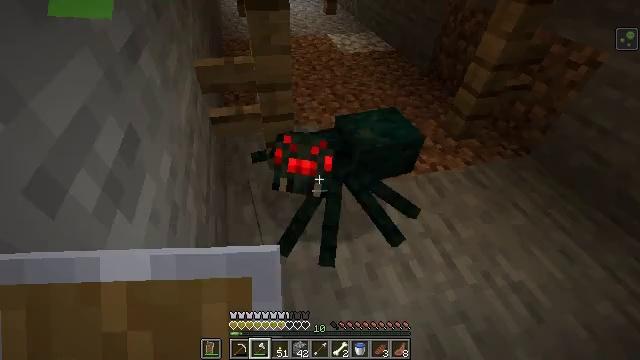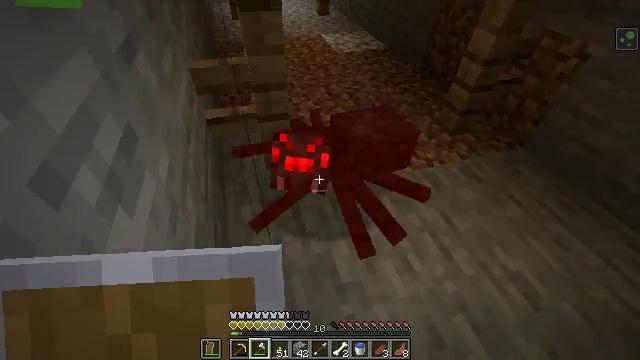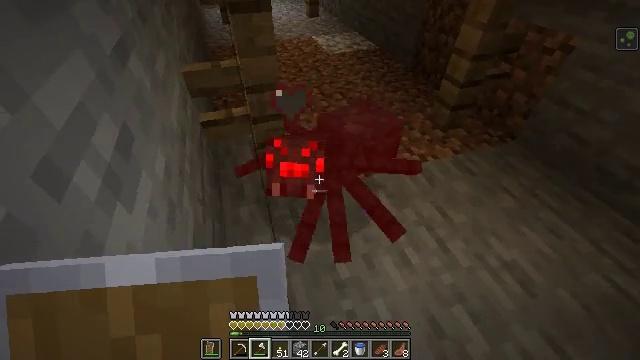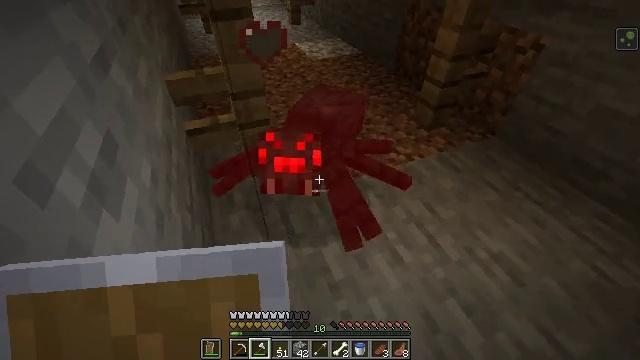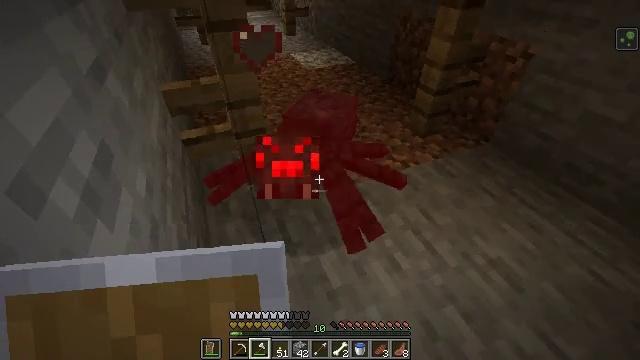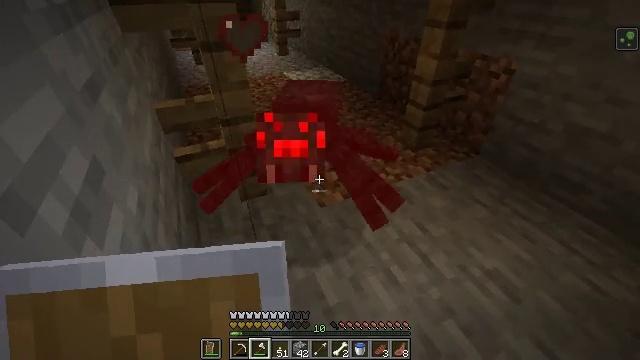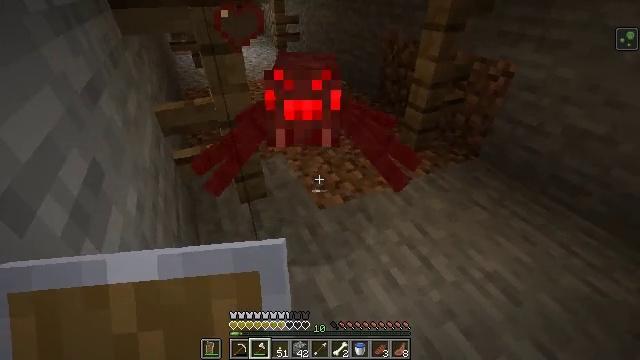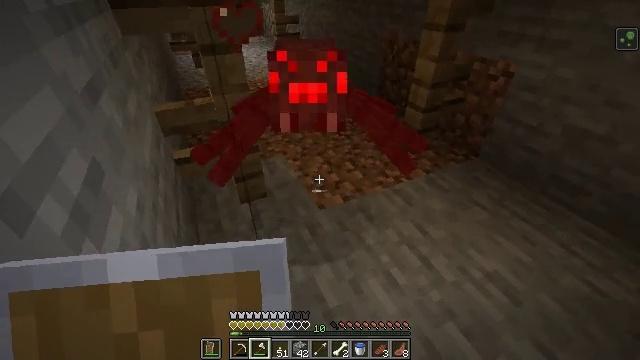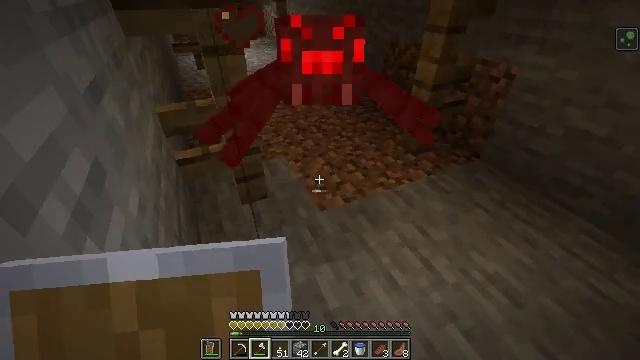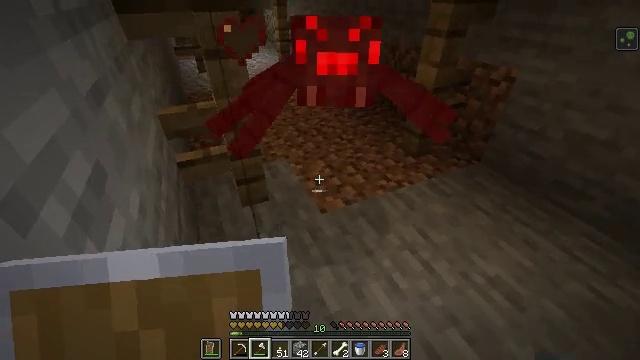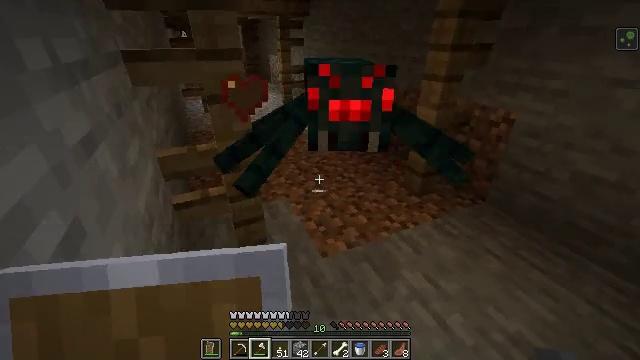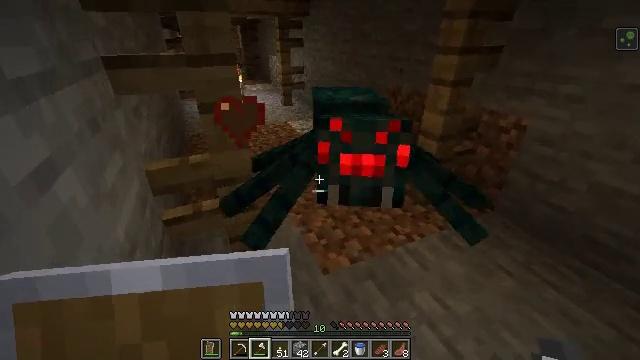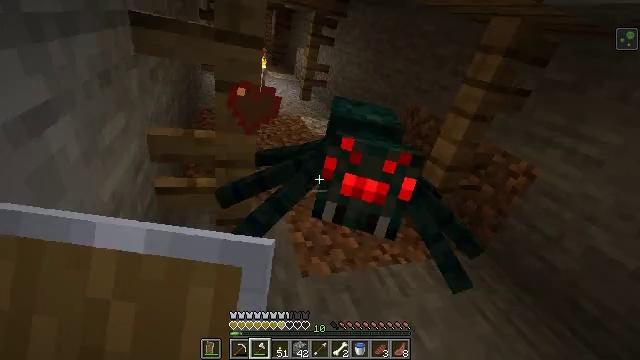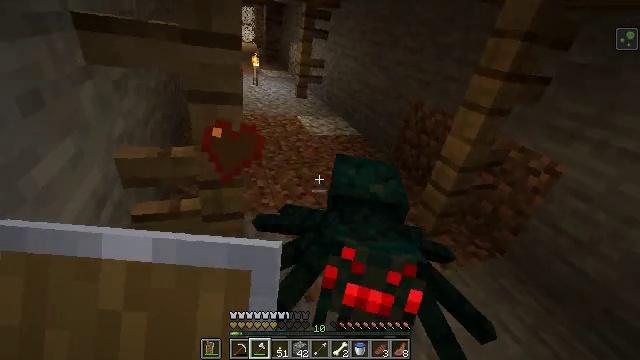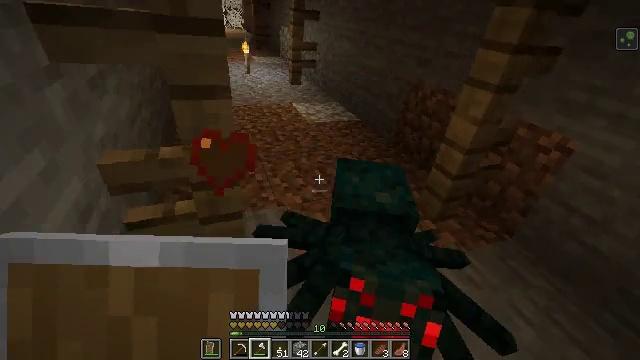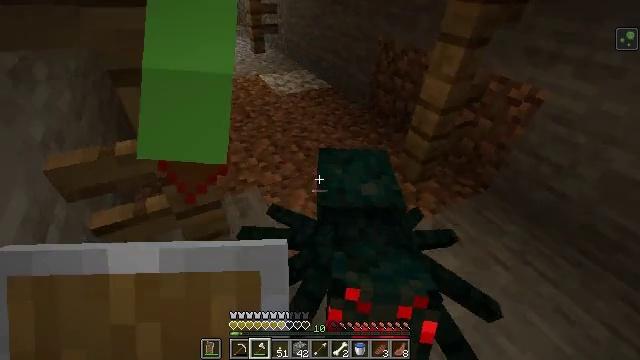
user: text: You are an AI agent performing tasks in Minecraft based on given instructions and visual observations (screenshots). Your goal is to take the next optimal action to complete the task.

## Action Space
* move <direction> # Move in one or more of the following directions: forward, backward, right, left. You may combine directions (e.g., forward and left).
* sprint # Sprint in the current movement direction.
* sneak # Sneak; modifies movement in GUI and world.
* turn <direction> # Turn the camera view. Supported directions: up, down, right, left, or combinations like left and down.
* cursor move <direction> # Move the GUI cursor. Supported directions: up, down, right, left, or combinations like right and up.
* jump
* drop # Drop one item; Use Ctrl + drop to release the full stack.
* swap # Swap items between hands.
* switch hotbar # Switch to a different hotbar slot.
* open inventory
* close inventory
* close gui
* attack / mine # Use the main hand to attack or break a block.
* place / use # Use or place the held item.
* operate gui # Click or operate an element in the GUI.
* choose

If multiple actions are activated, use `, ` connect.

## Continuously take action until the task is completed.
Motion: motion action
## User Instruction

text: Kill the cave spider.
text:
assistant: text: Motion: no_op
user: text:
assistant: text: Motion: turn right
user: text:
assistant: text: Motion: turn right and up
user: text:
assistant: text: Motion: turn right and up
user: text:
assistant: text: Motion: turn right and up
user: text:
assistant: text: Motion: no_op
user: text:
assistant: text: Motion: no_op
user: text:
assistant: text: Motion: no_op
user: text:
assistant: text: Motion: no_op
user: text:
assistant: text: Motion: move forward, turn up
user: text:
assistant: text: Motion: move forward
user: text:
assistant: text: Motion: move forward, attack / mine
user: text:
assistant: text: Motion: move forward, turn down, attack / mine
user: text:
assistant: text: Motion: move forward, turn down, attack / mine
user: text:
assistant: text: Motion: turn right and down
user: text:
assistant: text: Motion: turn right and down
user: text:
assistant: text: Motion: no_op